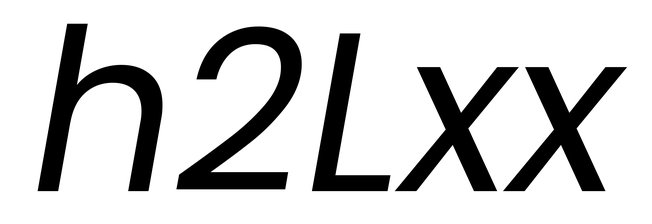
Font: Poppins-Italic